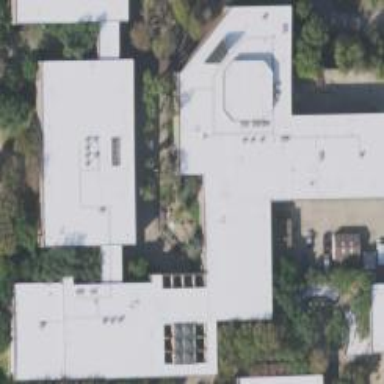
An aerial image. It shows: College building.